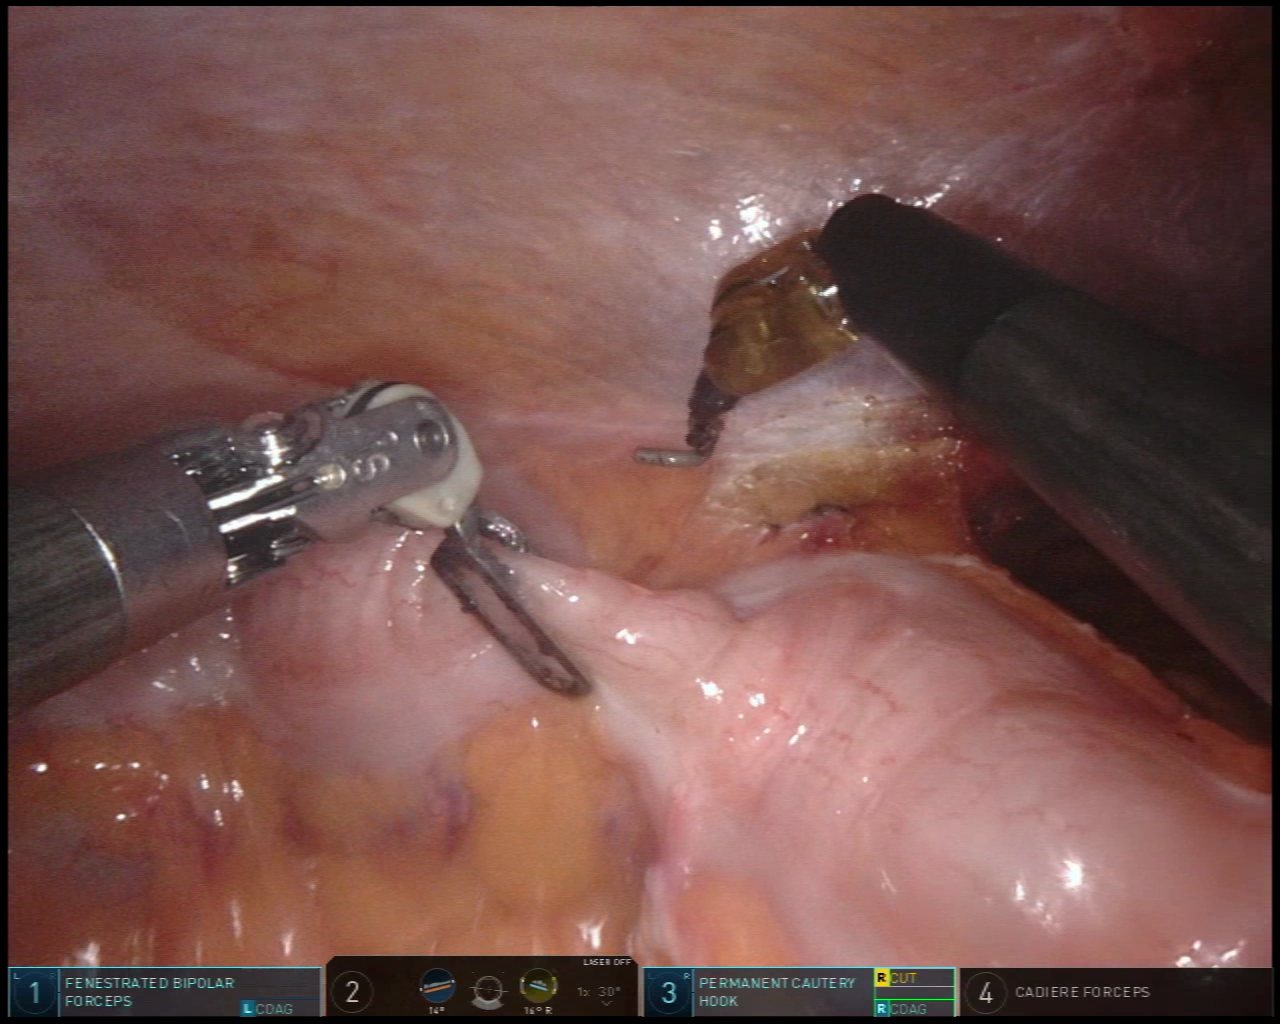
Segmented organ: colon
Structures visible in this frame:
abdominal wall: yes
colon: yes
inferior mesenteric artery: no
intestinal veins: no
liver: no
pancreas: no
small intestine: no
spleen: no
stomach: no
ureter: no
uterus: no
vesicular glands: no